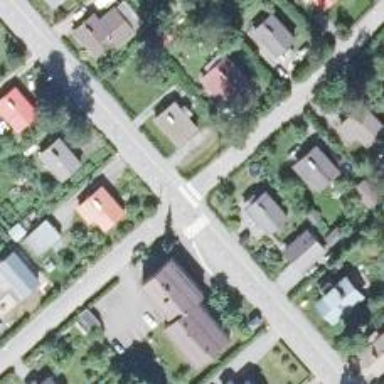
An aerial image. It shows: Marked crossing on the road.